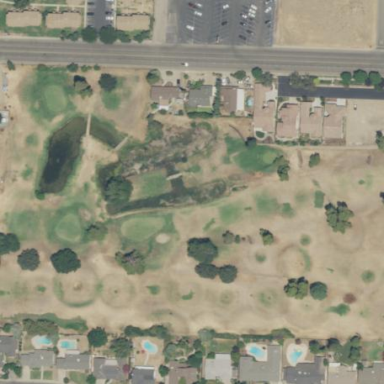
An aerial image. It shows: Golf fairway in the image.